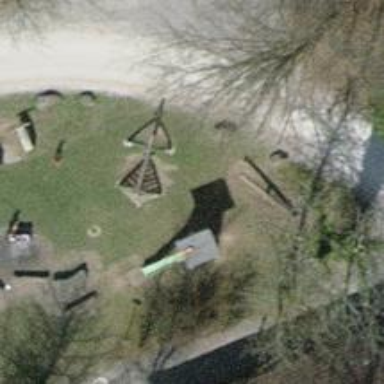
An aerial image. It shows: Playground area for leisure land.